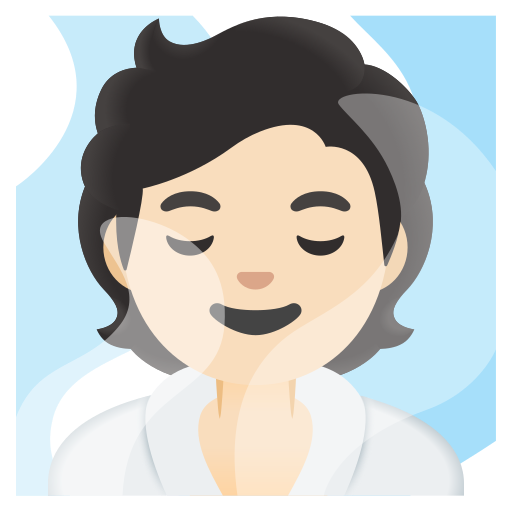
Emoji: 🧖🏻